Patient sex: M
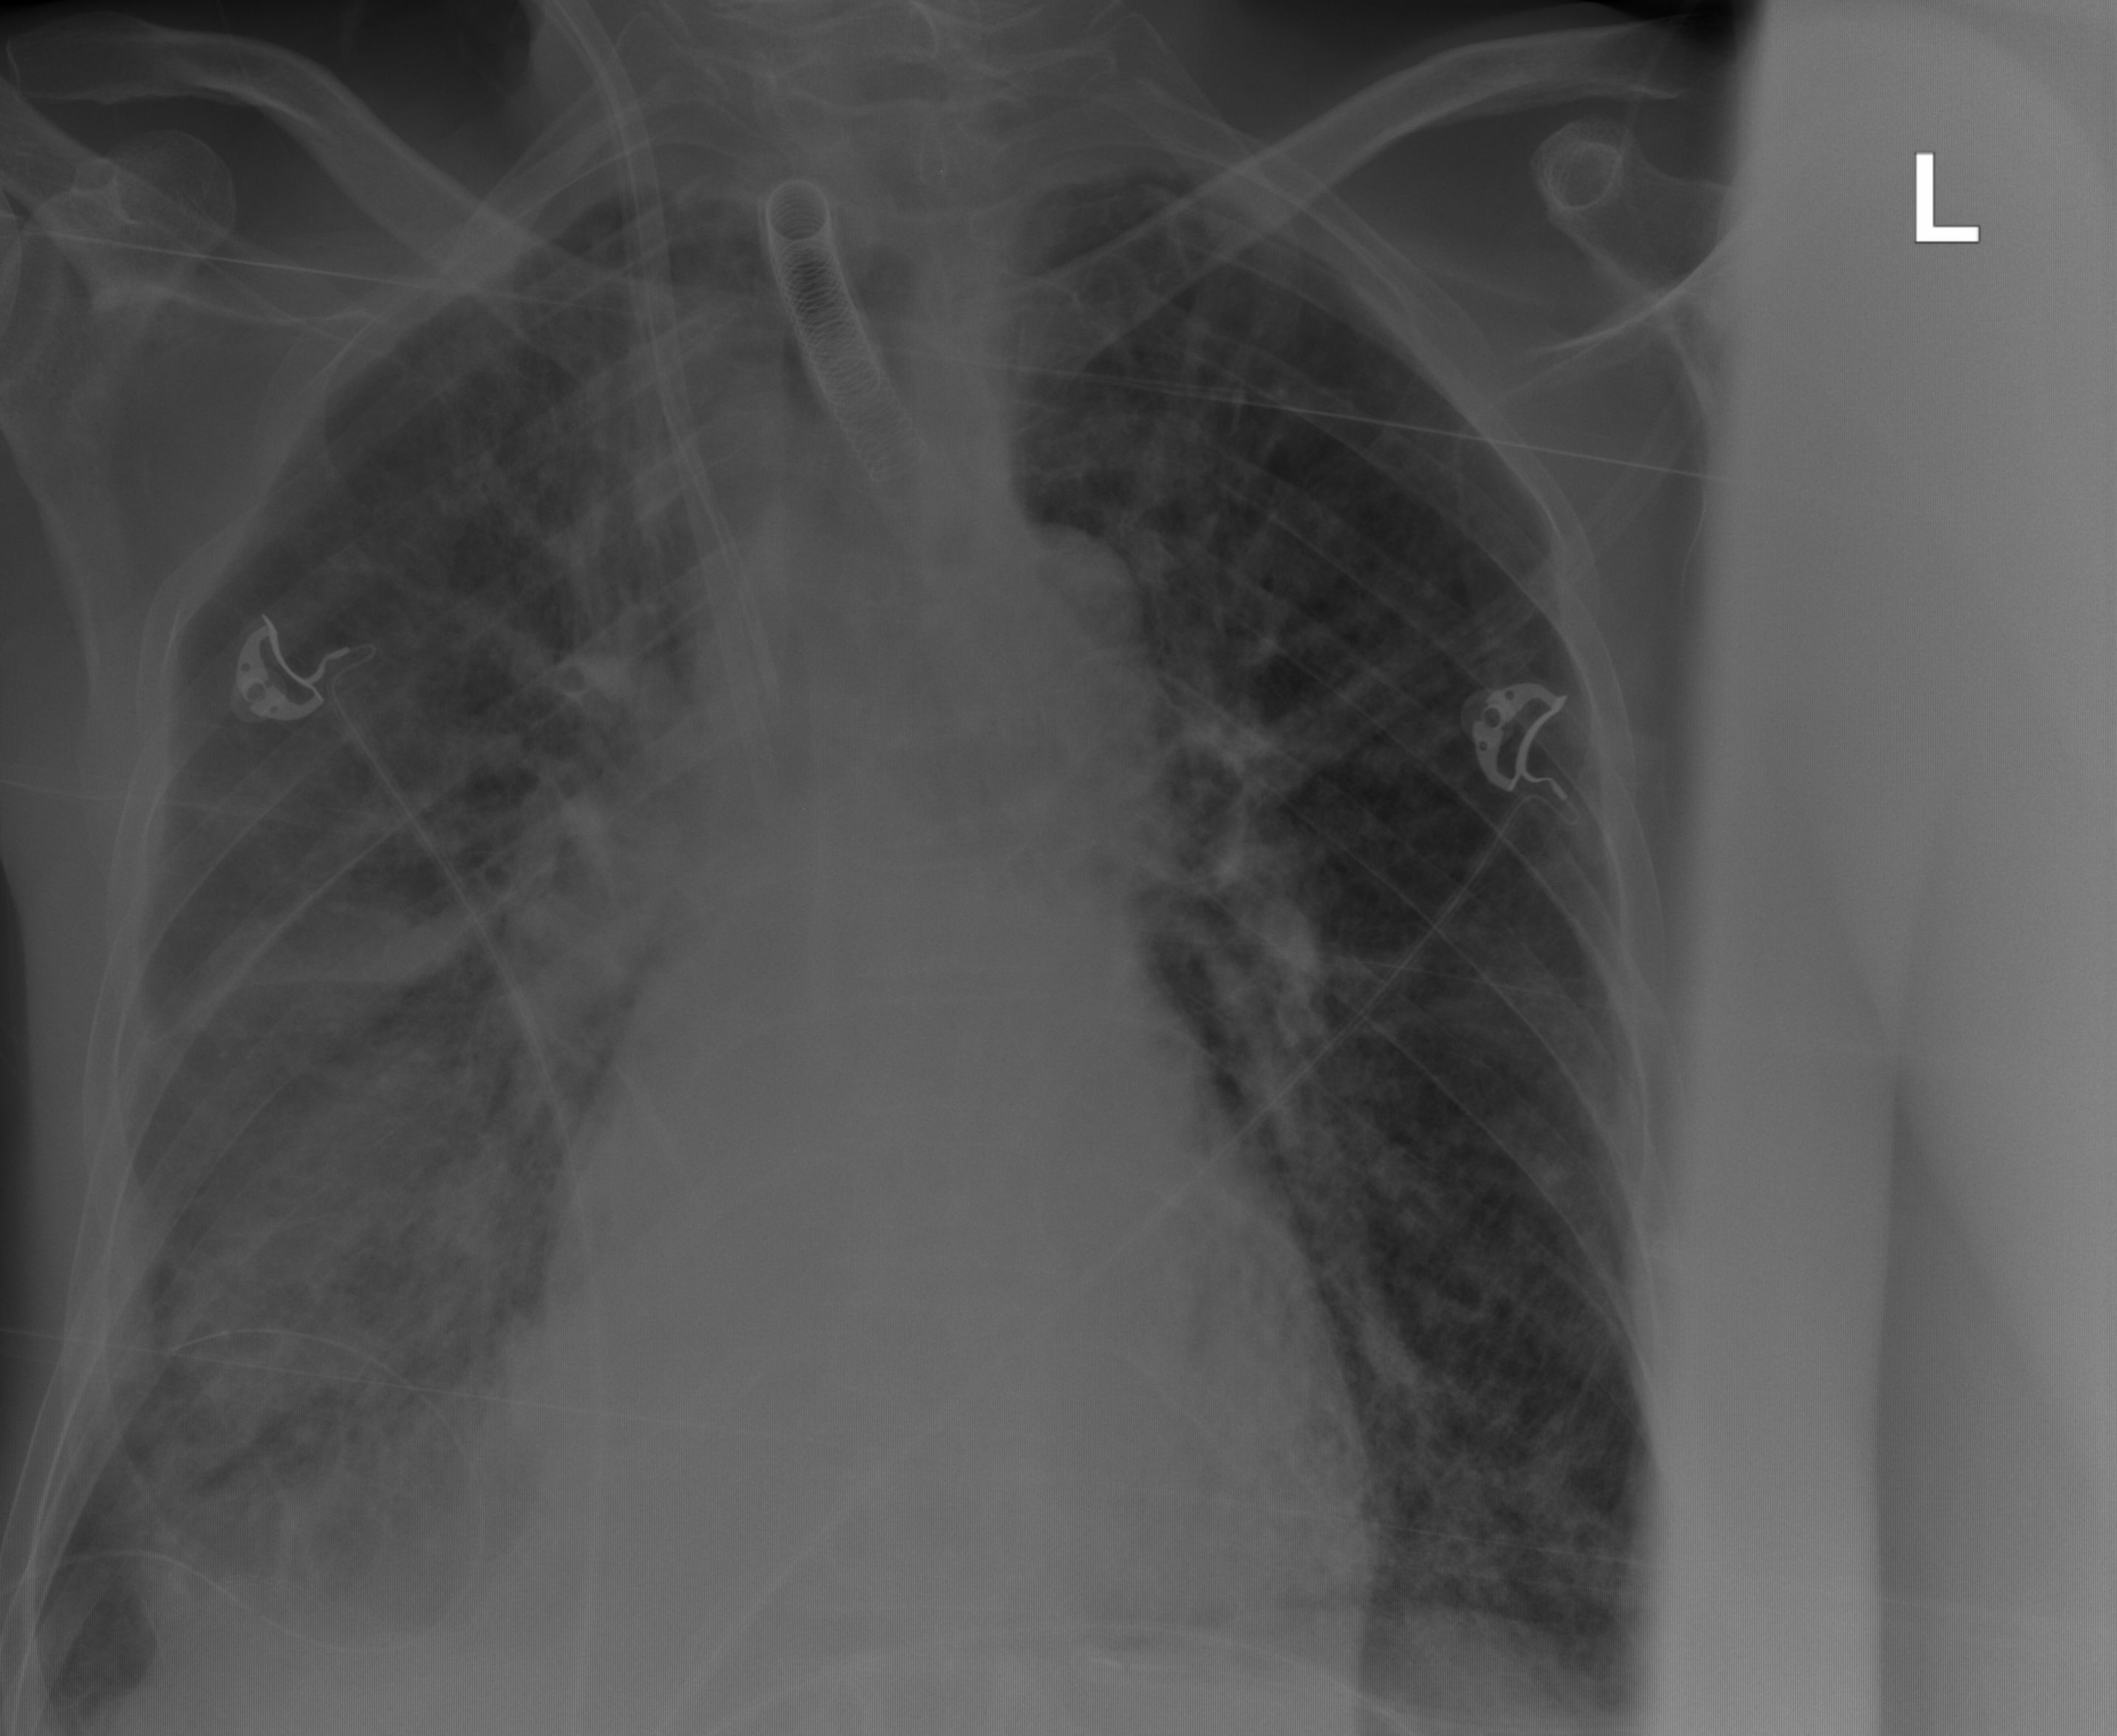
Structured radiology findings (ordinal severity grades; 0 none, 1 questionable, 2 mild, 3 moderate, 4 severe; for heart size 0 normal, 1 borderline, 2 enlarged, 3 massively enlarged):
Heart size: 1
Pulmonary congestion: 2
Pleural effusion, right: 3
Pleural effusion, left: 0
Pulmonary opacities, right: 3
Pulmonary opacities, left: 2
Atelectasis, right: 2
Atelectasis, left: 0